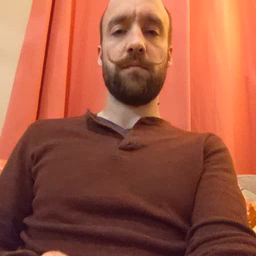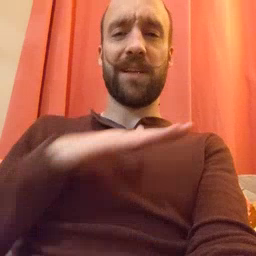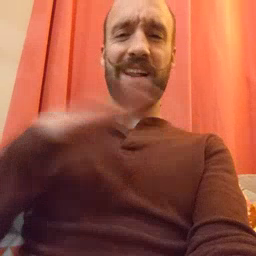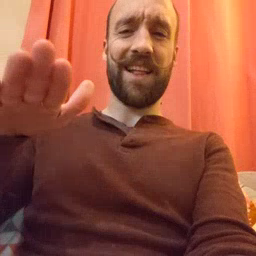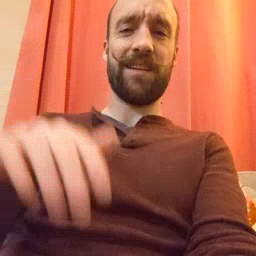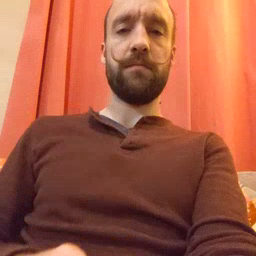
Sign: clean